Question: I'm looking for some help!
I want to center some social media images but I also want them on the same line!
I'm working with bootstrap and also want it to be responsive.
This is the HTML-code. I have offcorse 2 other col-lg-4 with other information!
'''
<div class="col-lg-4 text-center test">
<hr>
<h4>Folj oss</h4>
<hr>
<ul>
<li><a href="#" class="twitter" target="_blank"></a></li>
<li><a href="https://www.facebook.com/smartfeeduf" class="facebook" target="_blank"></a></li>
<li><a href="http://instagram.com/smartfeed_uf" class="instagram"></a></li>
<li><a href="#" class="tumblr" target="_blank"></a></li>
<li><a href="#" class="rss" target="_blank"></a></li>
<li><a href="kontakt.html" class="email"></a></li>
</ul>
'''
I have tried with this CSS and I it's almost exactly how I want it.
'''
.twitter, .facebook, .instagram, .tumblr, .rss, .email{
margin: 5px;
width: 50px;
height: 50px;
display:inline-block;
vertical-align: baseline;
text-align:center;}
'''
The images are load like this for everyone:
'''
.twitter{ background:transparent url(../img/social/twitter-b.png) center top no-repeat;}
.twitter:hover{ background-image: url(../img/social/twitter-dl.png);}
'''
When I have all this it shows up like this

To the right you can see my icons. The only thing I Want to do is put them on the same line. But it didn't work. Please help me :)
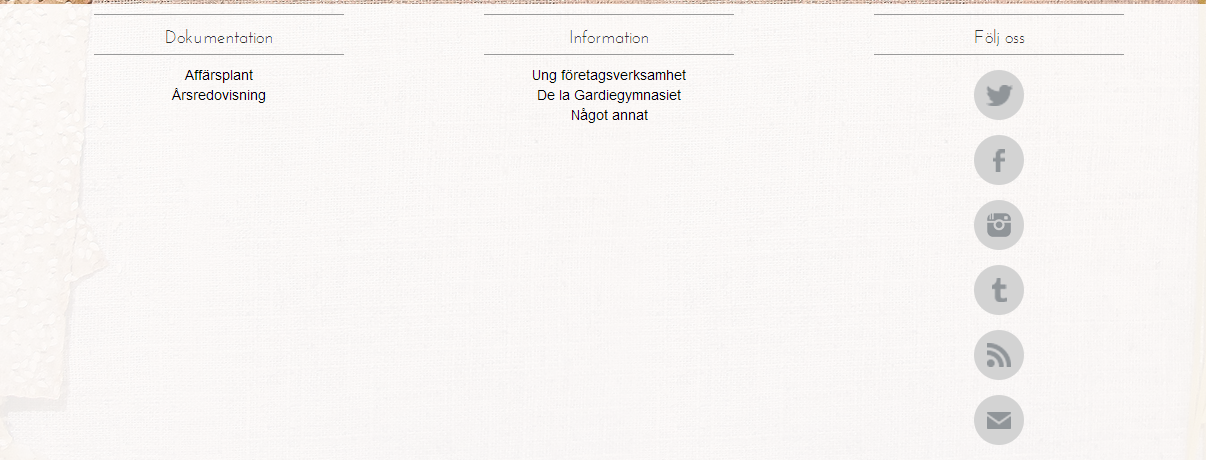
Answer: Put the styling on the li element.
'''
li.social {
margin: 5px;
width: 50px;
height: 50px;
display:inline-block;
text-align:center;
}
<ul>
<li class="social"></li>
</ul>
'''